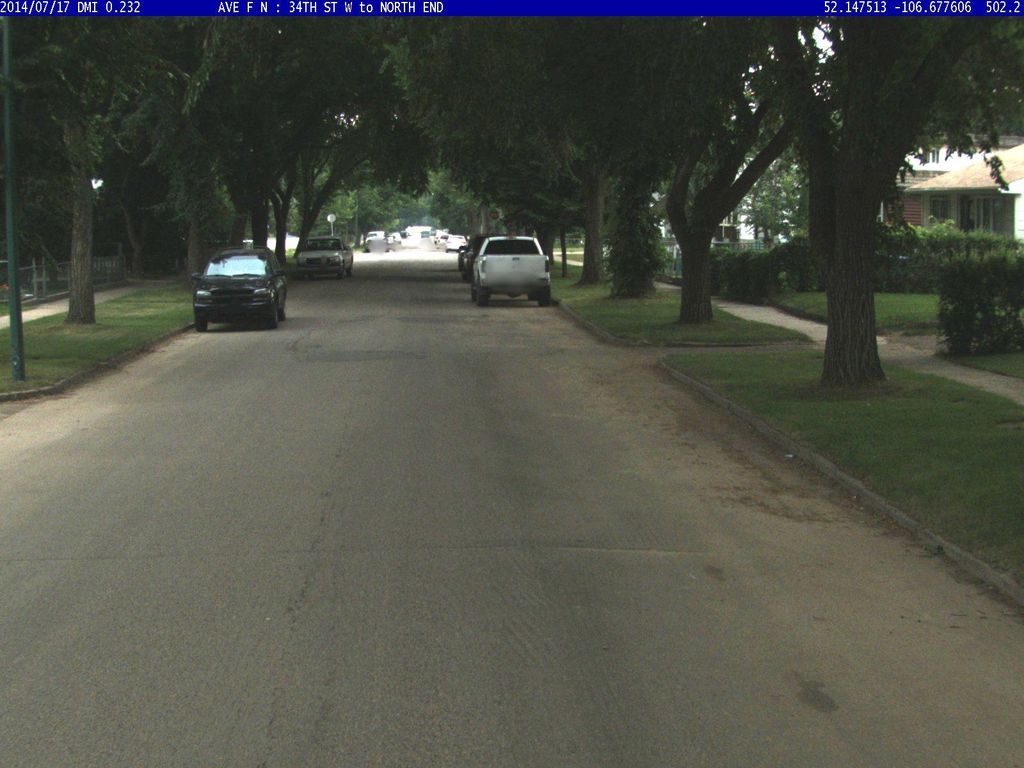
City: saskatoon